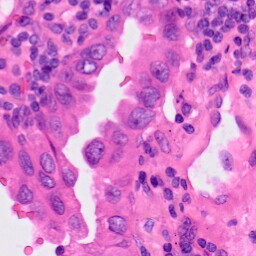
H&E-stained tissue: Lung